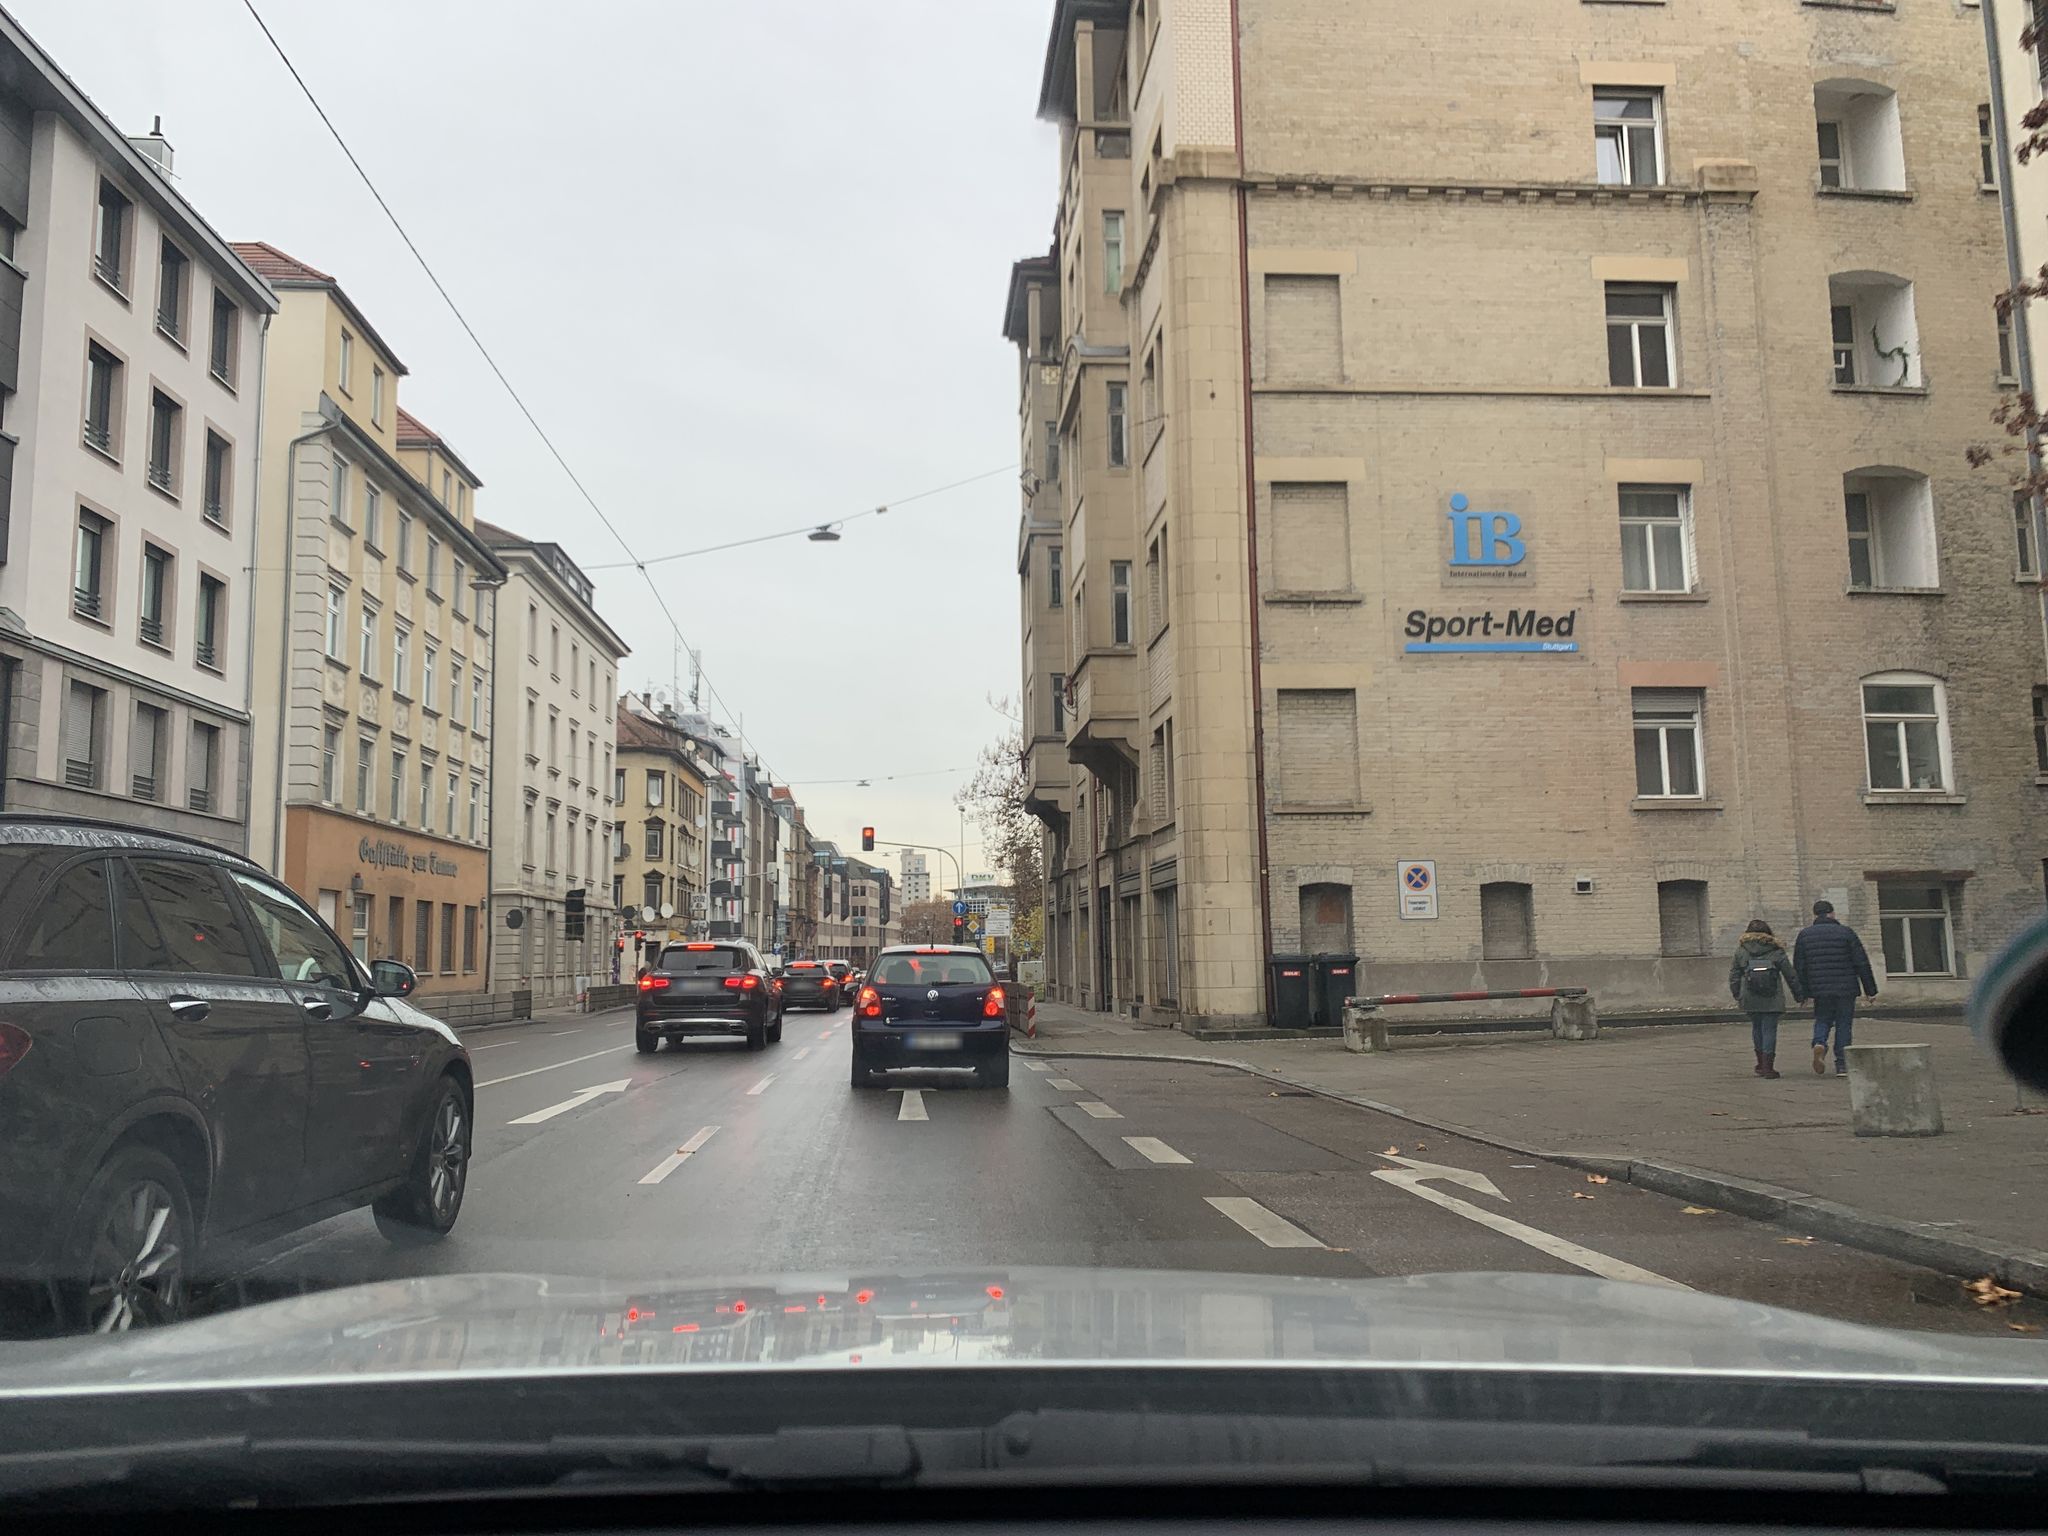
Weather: cloudy
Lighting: day
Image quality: good
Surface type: driving surface
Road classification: primary
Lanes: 4
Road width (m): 13
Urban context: urban centre
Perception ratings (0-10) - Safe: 4.46, Lively: 6.94, Beautiful: 5.15, Boring: 2.73, Depressing: 7.18, Wealthy: 9.39